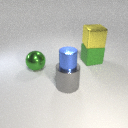
large green rubber cube behind large green metal sphere